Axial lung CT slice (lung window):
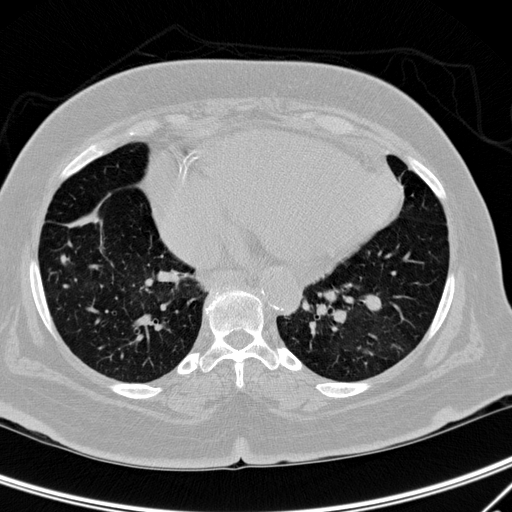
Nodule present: no